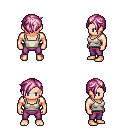
a pixel art fantasy rpg character, male body template, human, light skin, white pirate shirt, magenta pants, pink pixie cut hairstyle, four views (front, back, left, right), 2x2 character sprite sheet, small pixel art, hard edges, no anti-aliasing